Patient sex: F
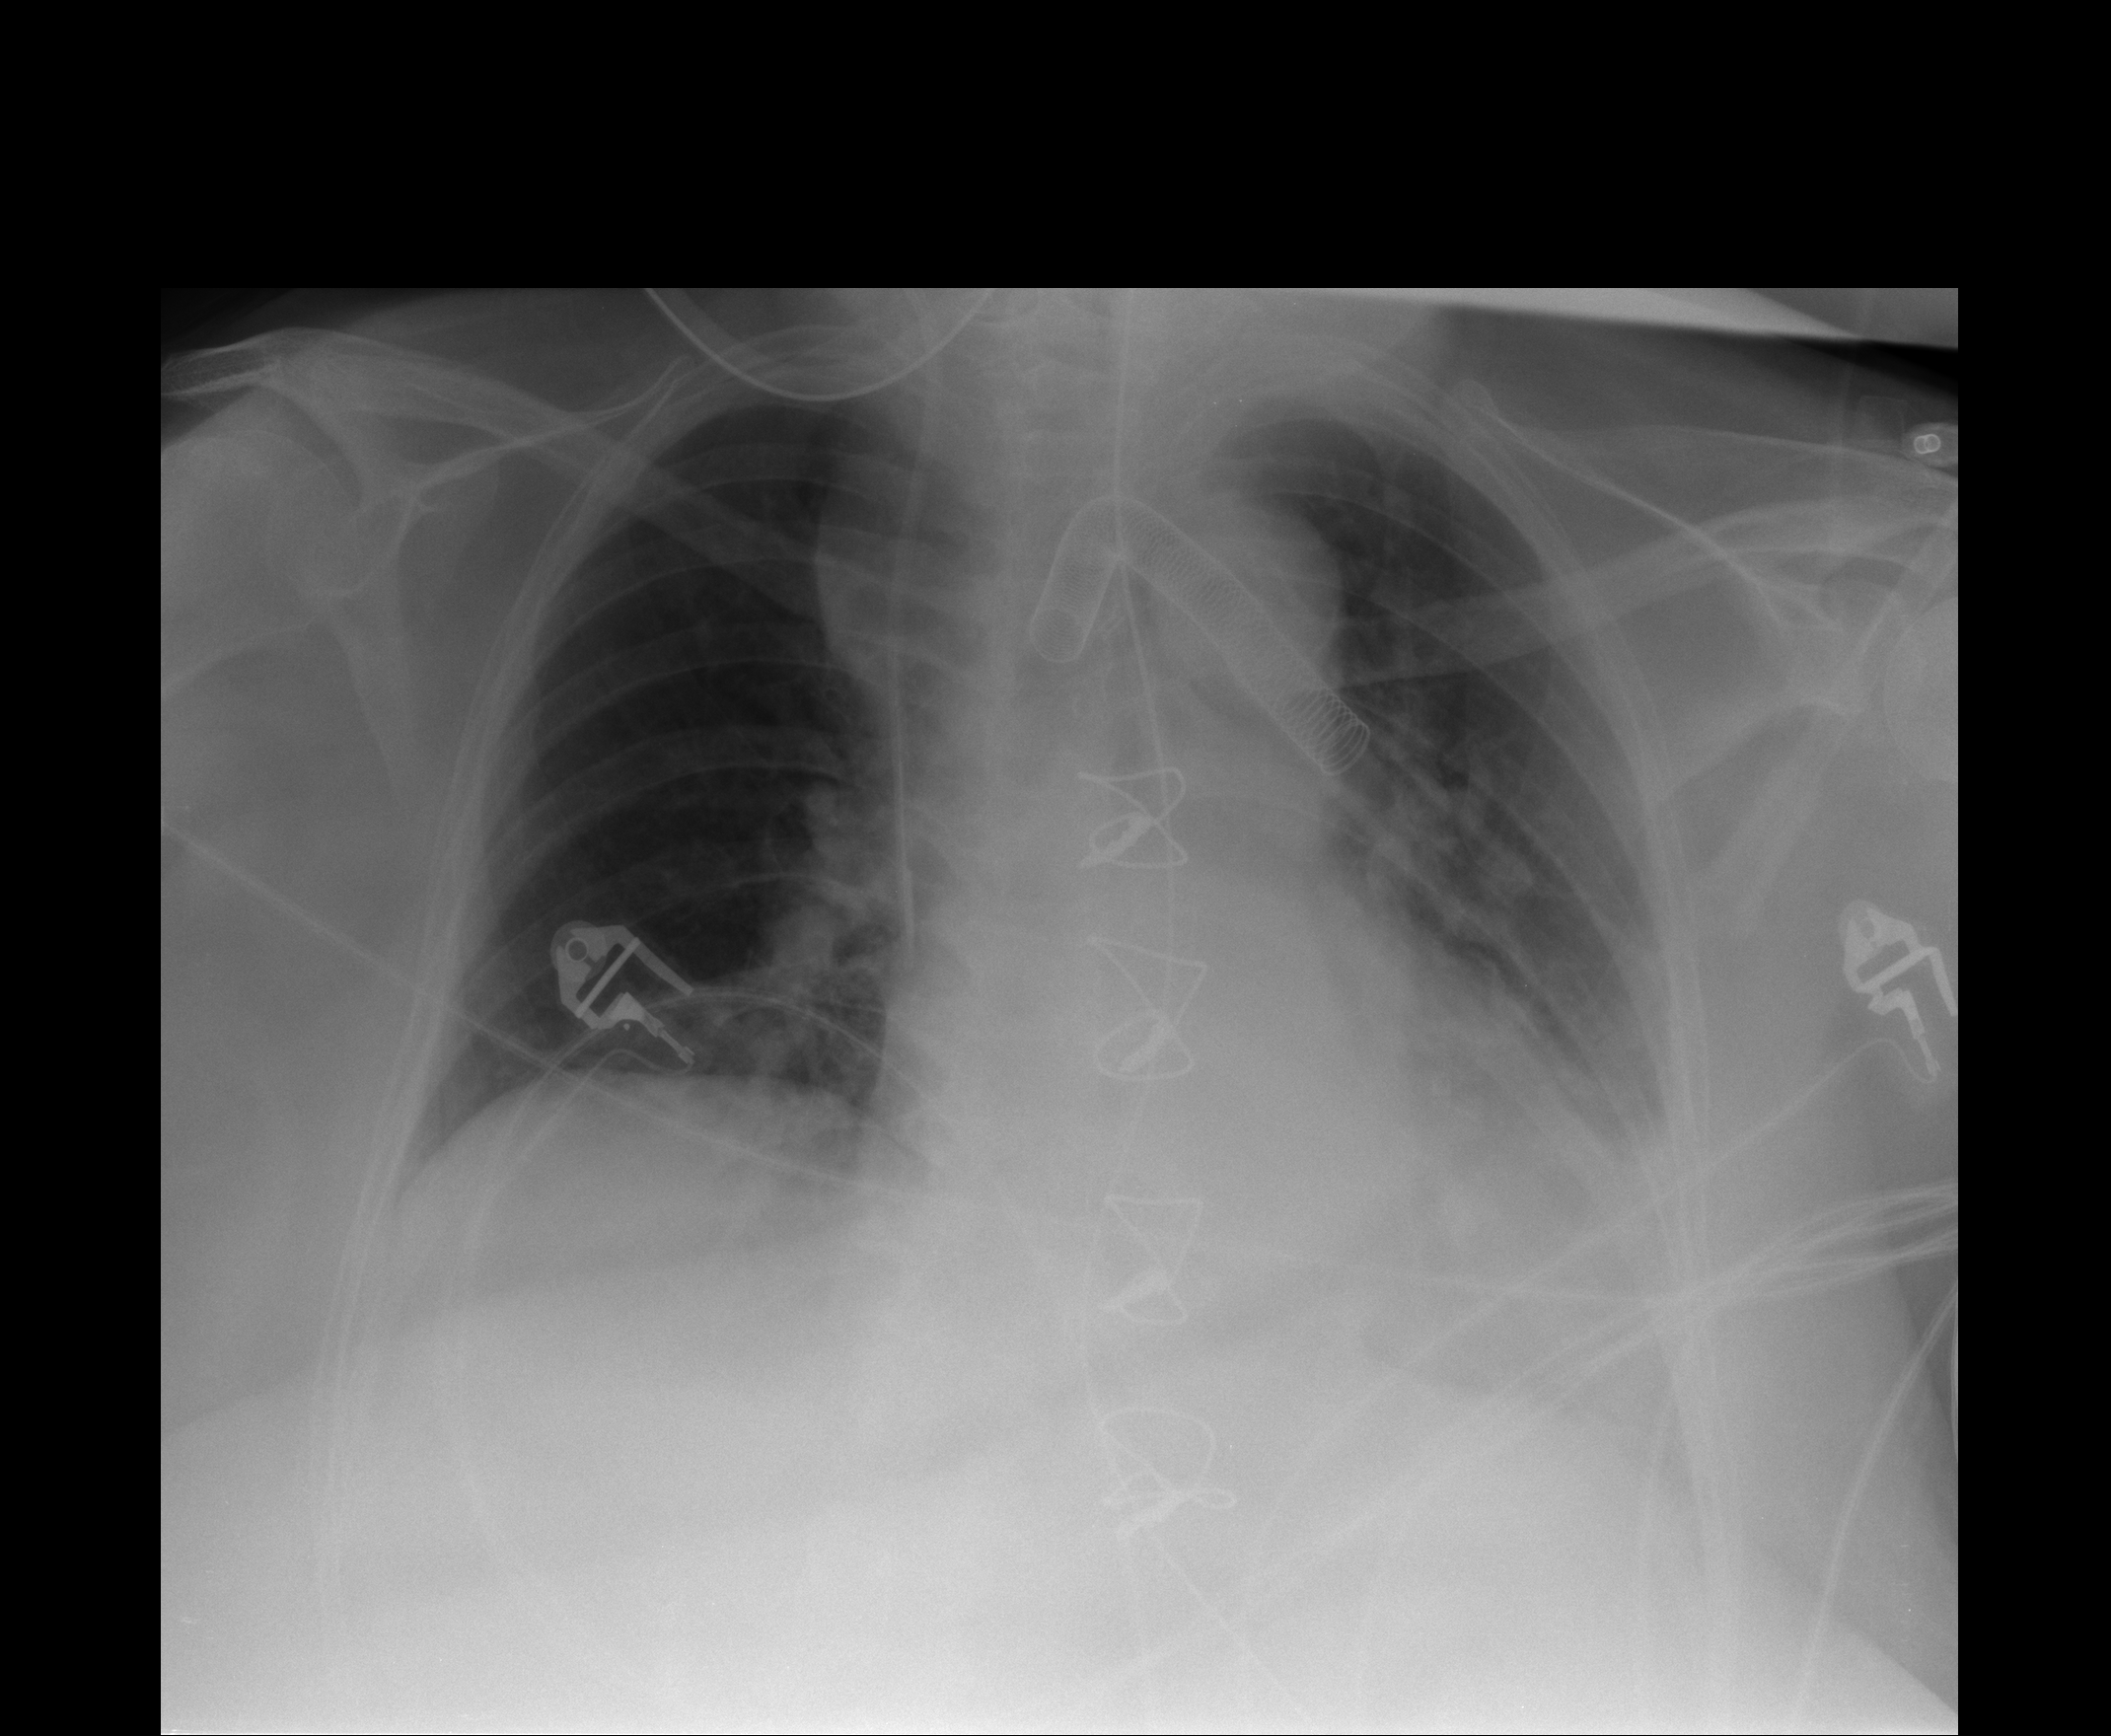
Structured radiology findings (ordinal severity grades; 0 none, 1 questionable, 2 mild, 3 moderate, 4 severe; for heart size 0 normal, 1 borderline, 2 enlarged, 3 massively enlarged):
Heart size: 0
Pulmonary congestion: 0
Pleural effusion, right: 0
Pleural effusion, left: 2
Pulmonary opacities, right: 0
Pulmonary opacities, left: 0
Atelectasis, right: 2
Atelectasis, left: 2